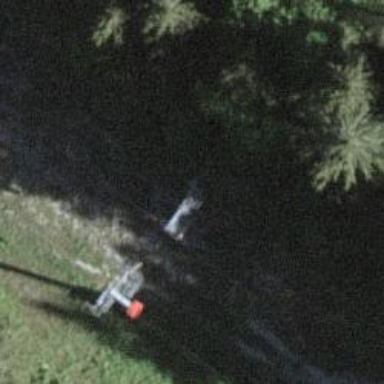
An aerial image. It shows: Pylon for aerialway.